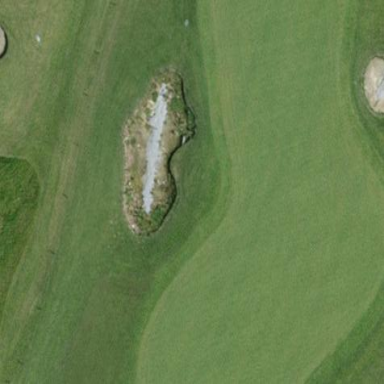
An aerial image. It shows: Golf green pitch on grass land. It is designated for the sport of golf.